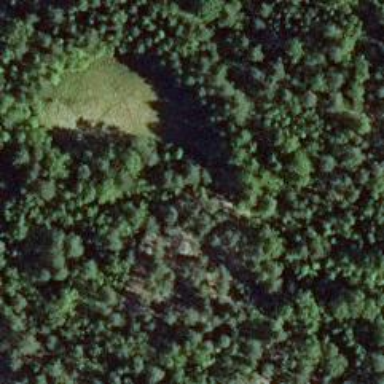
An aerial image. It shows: Cliff in nature.